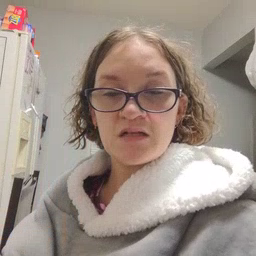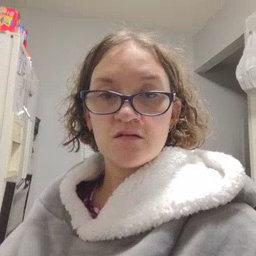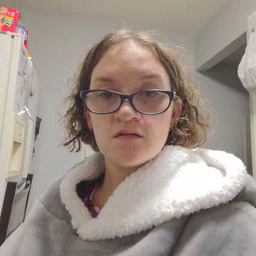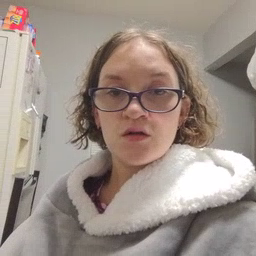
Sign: bee